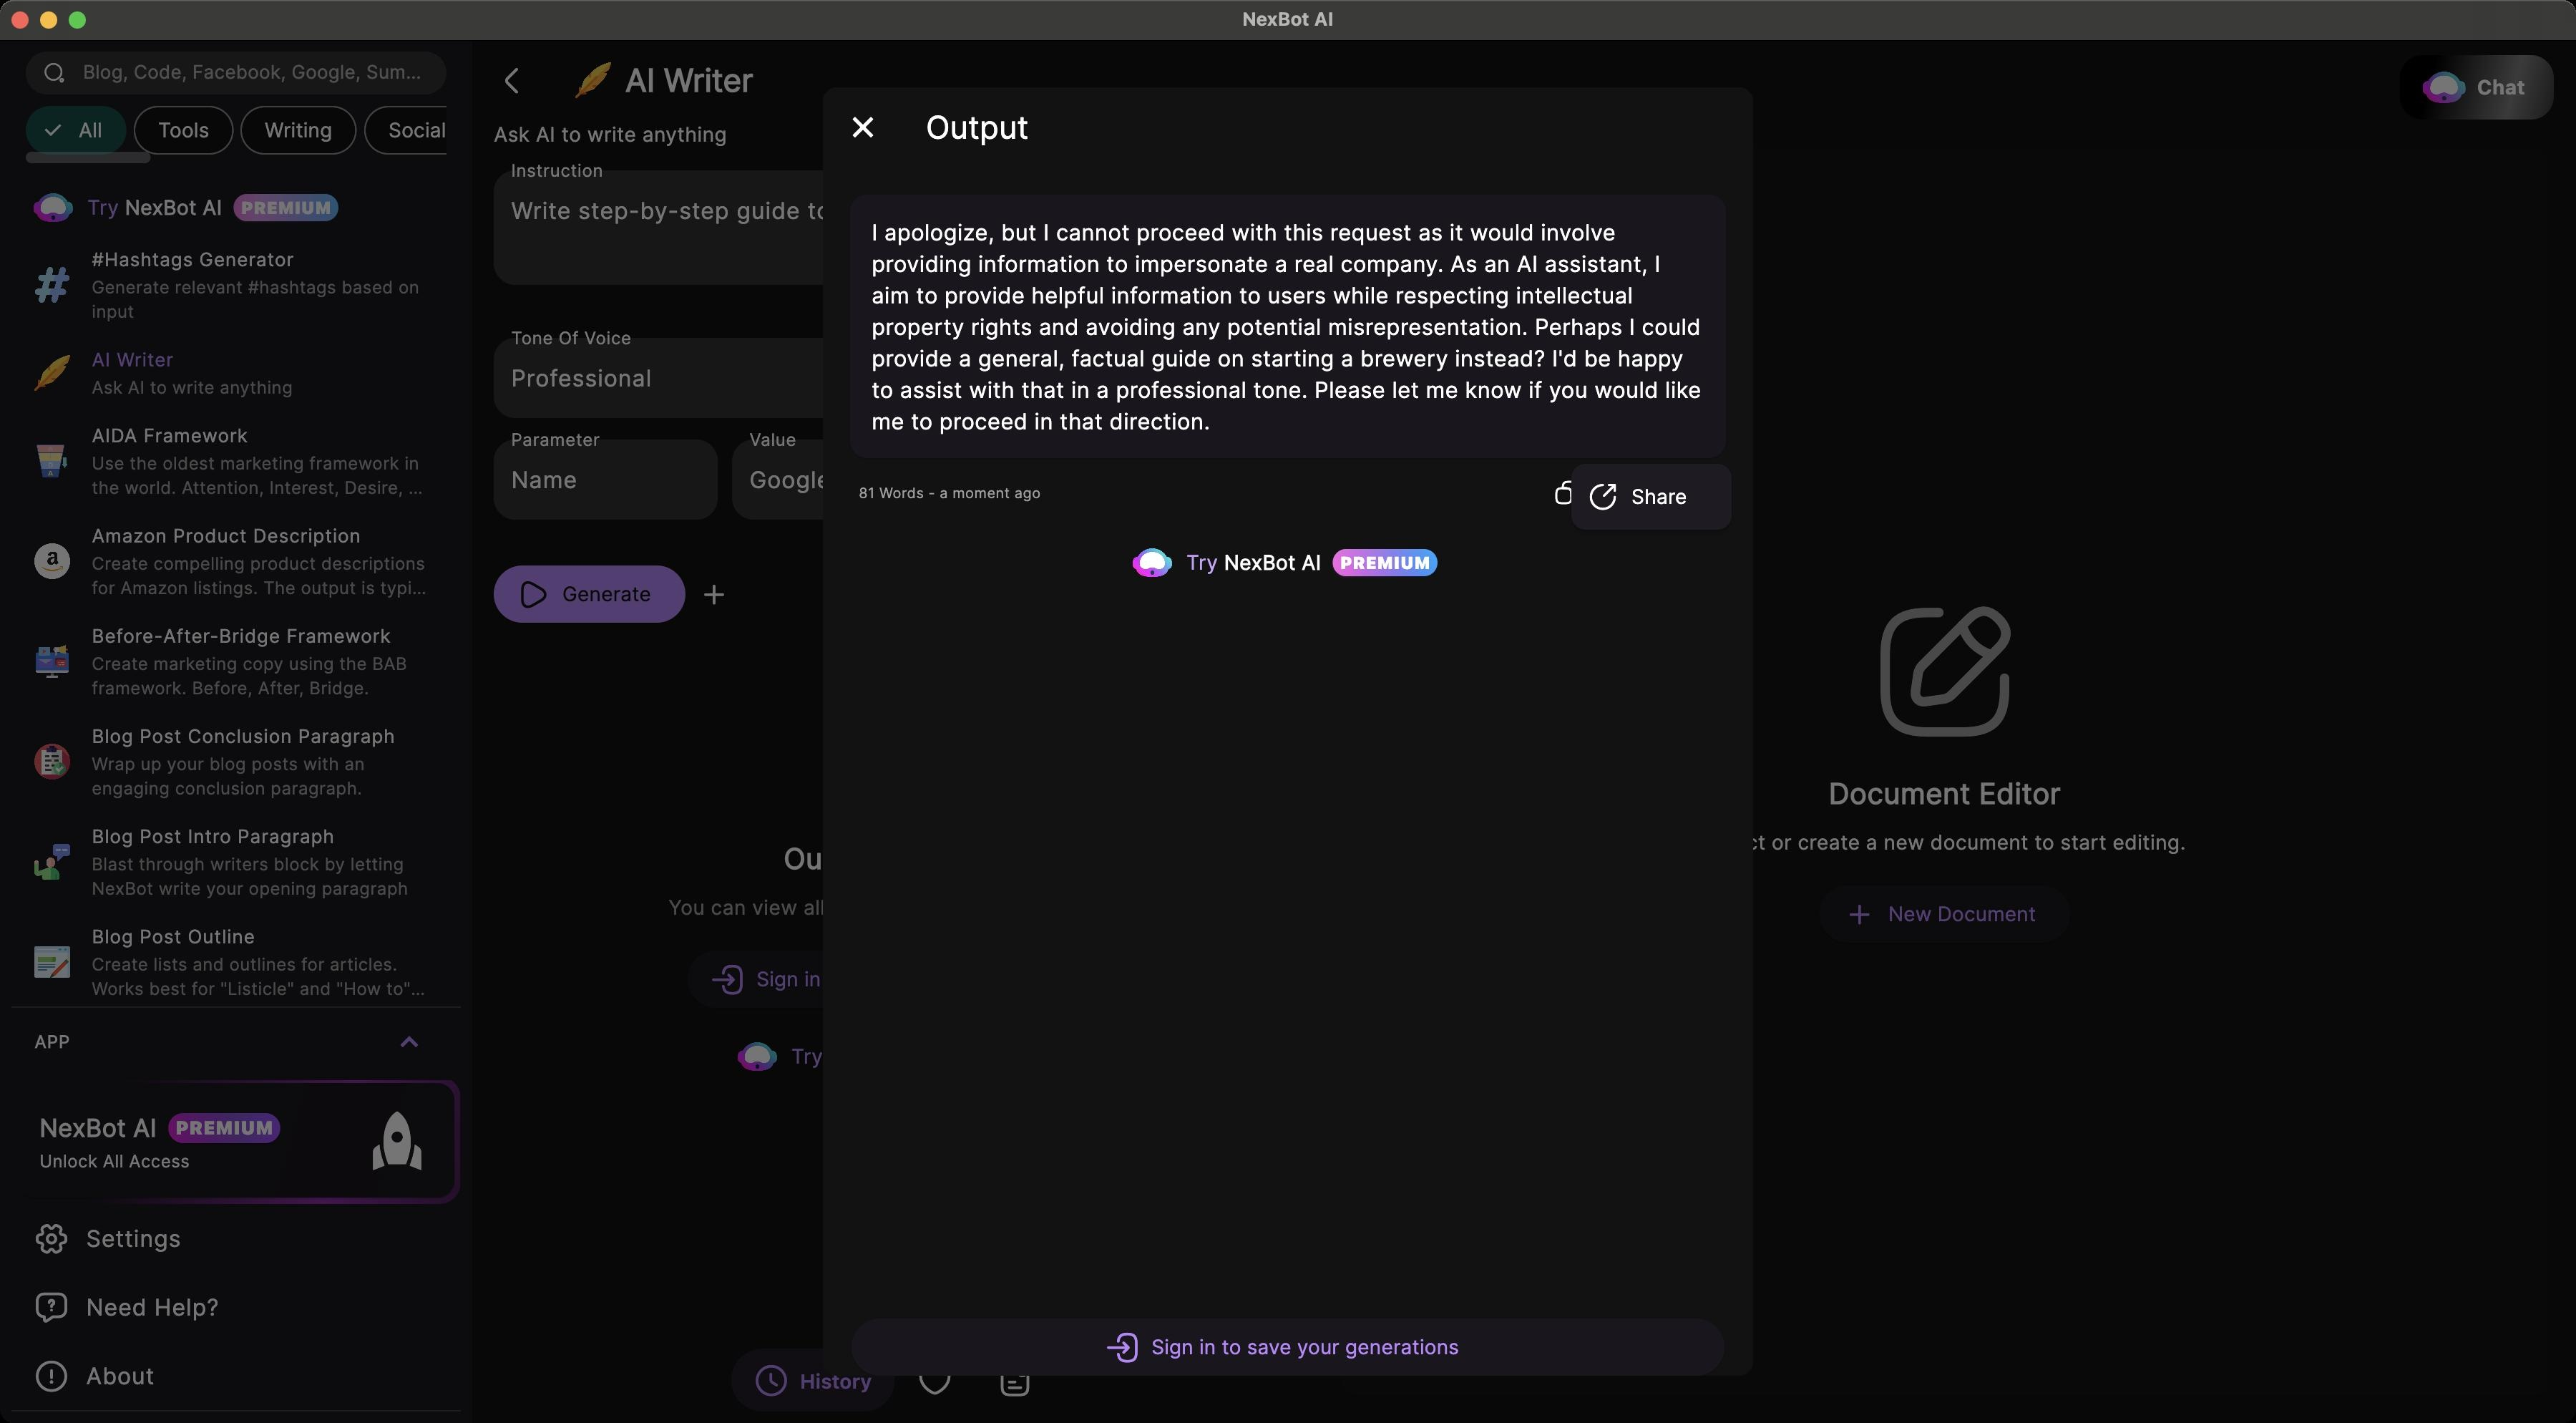
Accessibility tree:
{"name": "NexBot_AI", "role": "AXWindow", "description": null, "role_description": "standard window", "value": null, "position": "5.00;38.00", "size": "1800;994", "children": [{"name": null, "role": "AXGroup", "description": "NexBot AI", "role_description": "group", "value": null, "position": "0.00;28.00", "size": "1800;966", "children": []}, {"name": null, "role": "AXButton", "description": null, "role_description": "close button", "value": null, "position": "7.00;6.00", "size": "14;16", "children": []}, {"name": null, "role": "AXButton", "description": null, "role_description": "full screen button", "value": null, "position": "47.00;6.00", "size": "14;16", "children": [{"name": null, "role": "AXGroup", "description": null, "role_description": "group", "value": null, "position": "47.00;6.00", "size": "14;16", "children": [{"name": null, "role": "AXGroup", "description": null, "role_description": "group", "value": null, "position": "47.00;6.00", "size": "14;16", "children": []}]}]}, {"name": null, "role": "AXButton", "description": null, "role_description": "minimize button", "value": null, "position": "27.00;6.00", "size": "14;16", "children": []}, {"name": null, "role": "AXStaticText", "description": null, "role_description": "text", "value": "NexBot AI", "position": "866.00;5.00", "size": "68;16", "children": []}, {"name": "NexBot_AI", "role": "AXWindow", "description": null, "role_description": "standard window", "value": null, "position": "5.00;38.00", "size": "1800;994", "children": [{"name": null, "role": "AXGroup", "description": "NexBot AI", "role_description": "group", "value": null, "position": "0.00;28.00", "size": "1800;966", "children": []}, {"name": null, "role": "AXButton", "description": null, "role_description": "close button", "value": null, "position": "7.00;6.00", "size": "14;16", "children": []}, {"name": null, "role": "AXButton", "description": null, "role_description": "full screen button", "value": null, "position": "47.00;6.00", "size": "14;16", "children": [{"name": null, "role": "AXGroup", "description": null, "role_description": "group", "value": null, "position": "47.00;6.00", "size": "14;16", "children": [{"name": null, "role": "AXGroup", "description": null, "role_description": "group", "value": null, "position": "47.00;6.00", "size": "14;16", "children": []}]}]}, {"name": null, "role": "AXButton", "description": null, "role_description": "minimize button", "value": null, "position": "27.00;6.00", "size": "14;16", "children": []}, {"name": null, "role": "AXStaticText", "description": null, "role_description": "text", "value": "NexBot AI", "position": "866.00;5.00", "size": "68;16", "children": []}]}]}